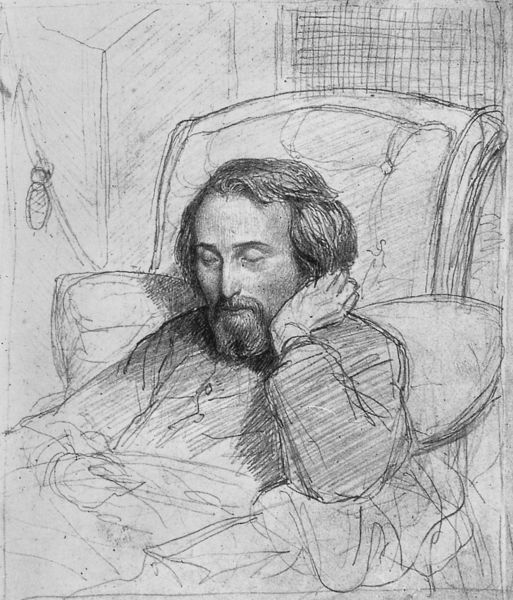
Titel: Porträt von Heinrich Heine
Künstler: Charles Gleyre
Institution: Privatsammlung
Schlagwörter: hand, mann, schlaf, weiß, finger, haar, nase, schwarz, skizze, stützen, zeichnung, bart, hemd, augen, gesicht, mensch, portrait, porträt, haare, sessel, decke, knopf, ruhe, armlehne, ecke, schlafen, grafik, graphik, linien, kissen, bett, augenbraue, knöpfe, augen zu, schraffur, radierung, bleistift, müde, gezeichnet, lehen, muttermal, schlafanzug, zu